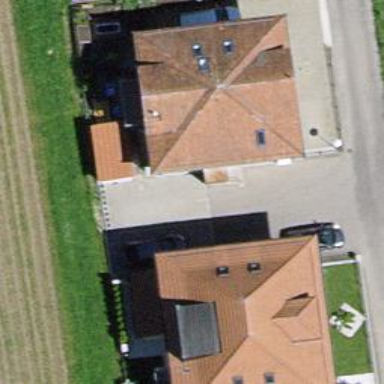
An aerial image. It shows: Building with hipped roof.